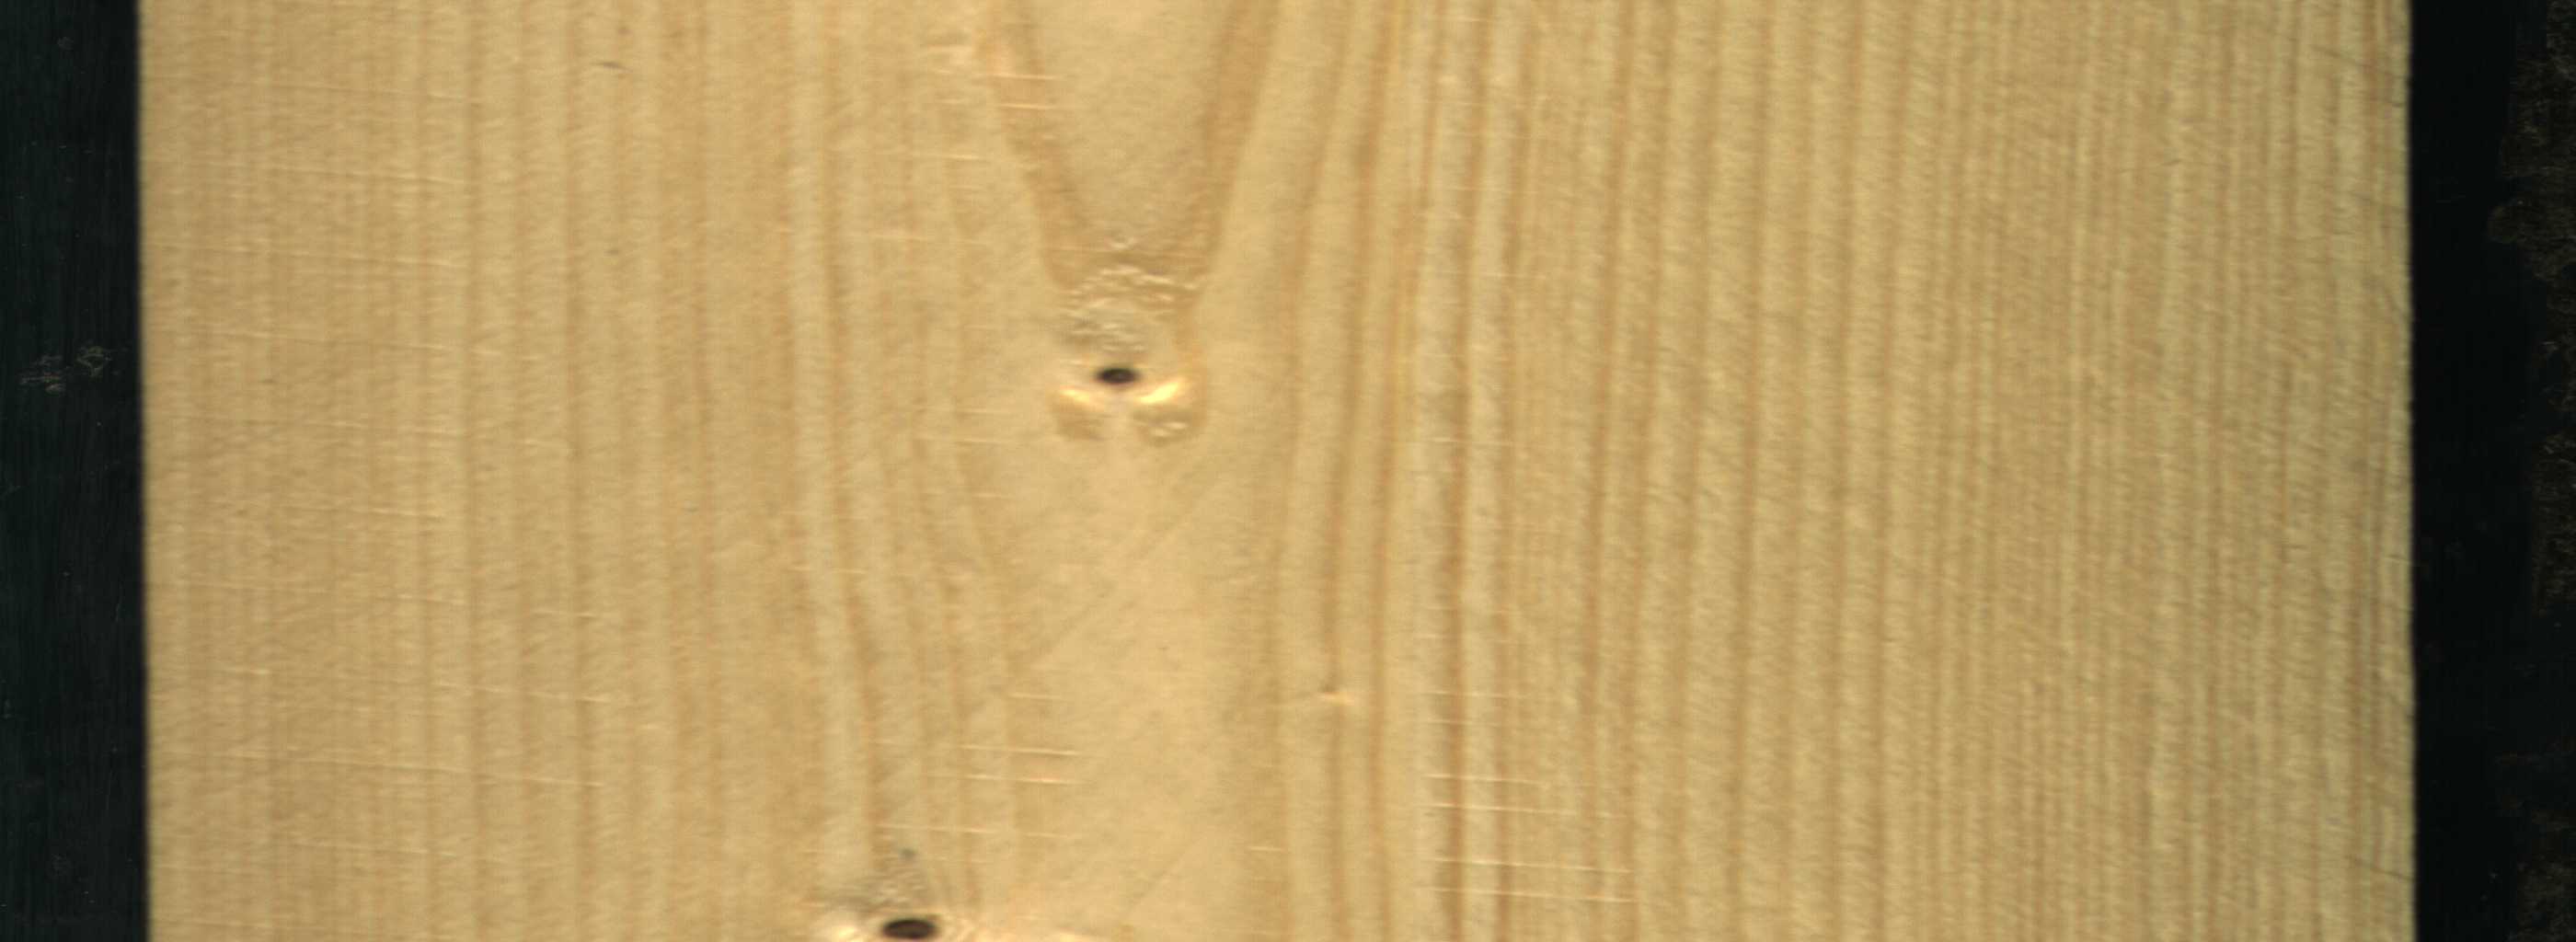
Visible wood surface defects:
Dead_Knot
Live_Knot